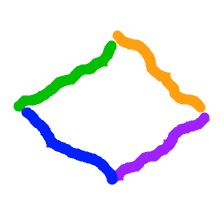
Shape: rhombus